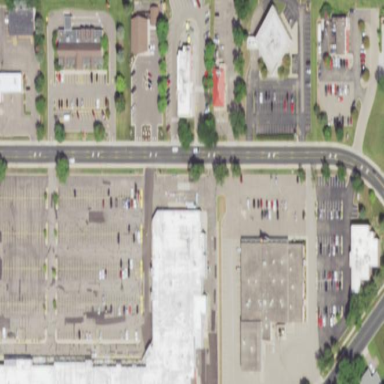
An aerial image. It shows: Retail area.